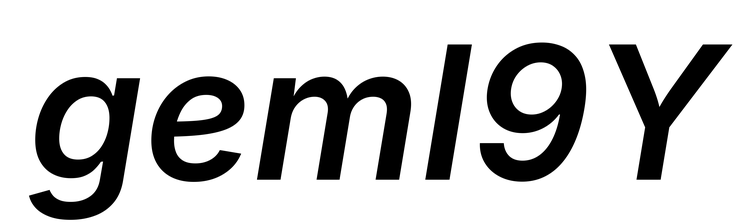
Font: Inter-Italic_SemiBold_Italic